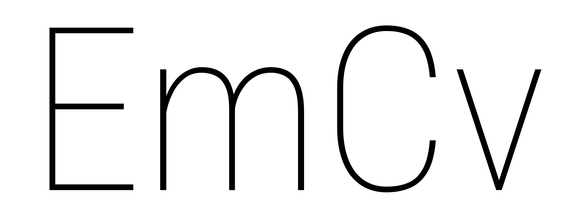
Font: Roboto_Condensed_Thin